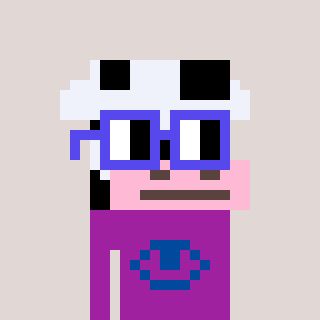
a pixel art character with square blue glasses, a cow-shaped head and a magenta-colored body on a warm background